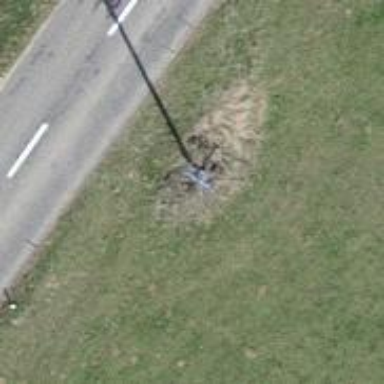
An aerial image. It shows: Power pole.